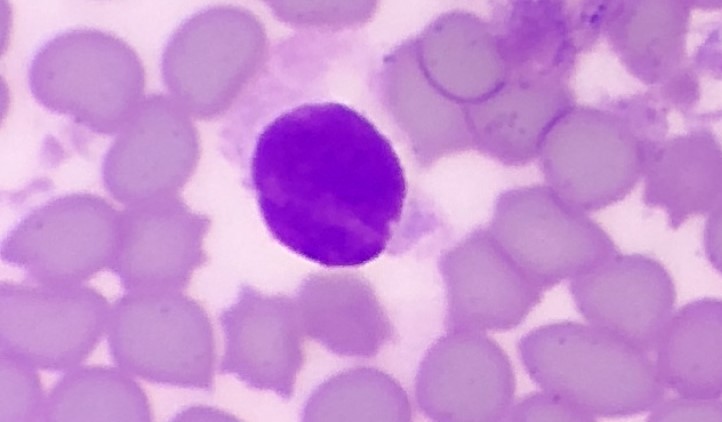
White blood cell type: Lymphocyte